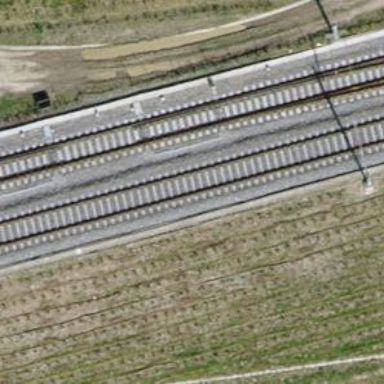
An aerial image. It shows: Railway switch.